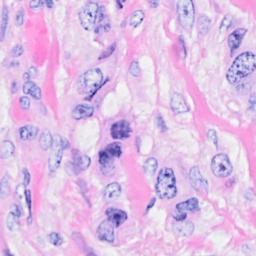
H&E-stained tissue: Breast